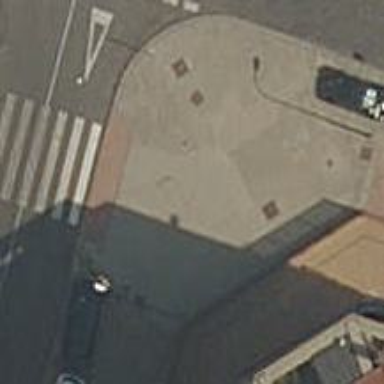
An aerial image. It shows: Pedestrian crossing with zebra markings on footway.